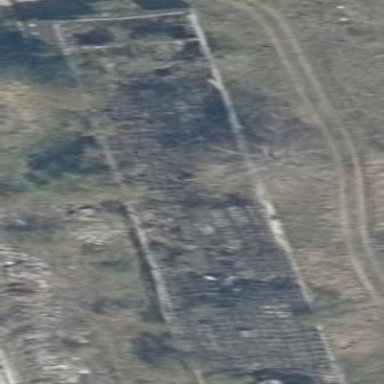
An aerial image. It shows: Ruins of building.